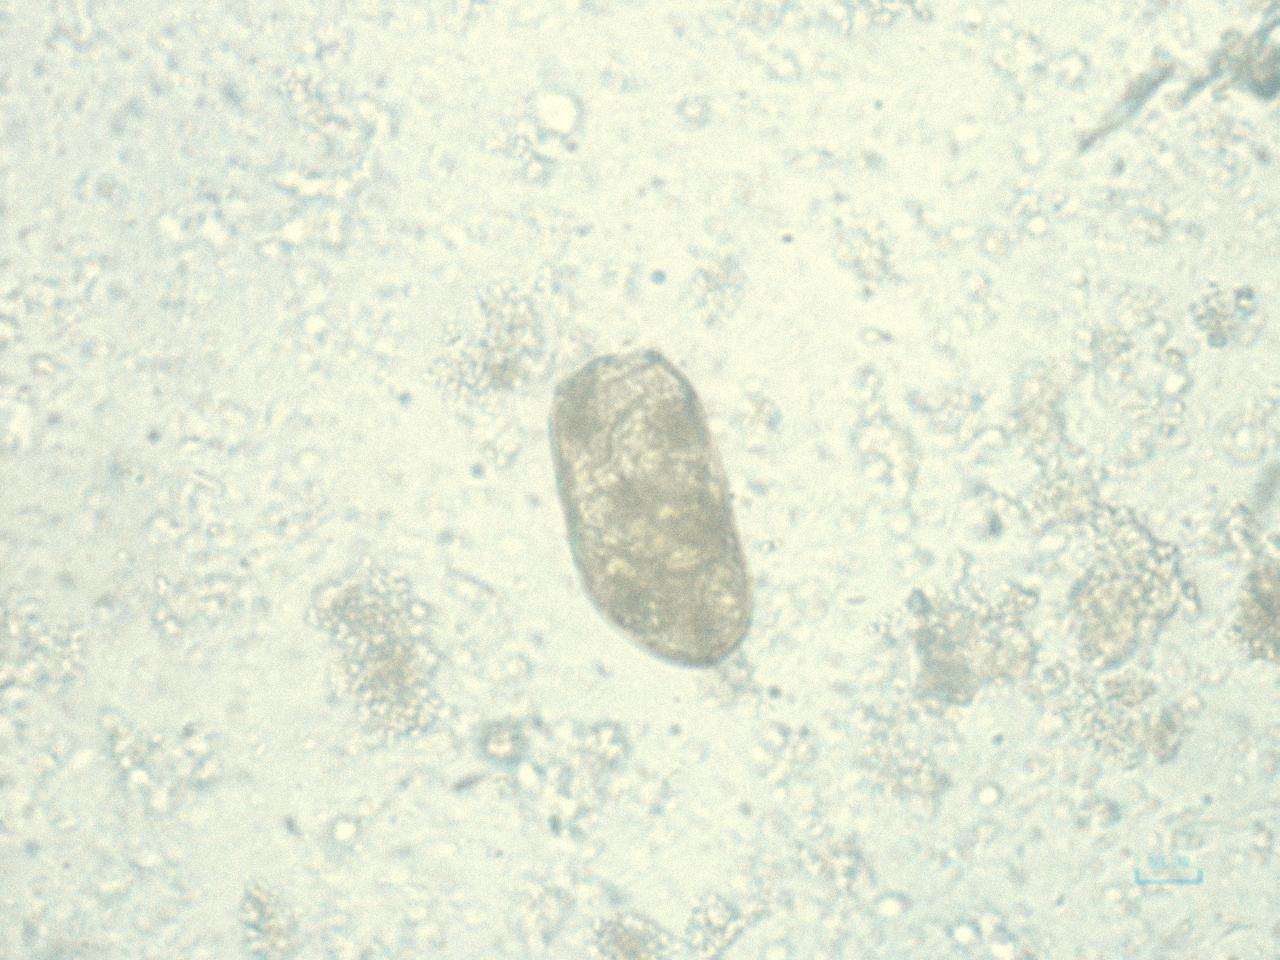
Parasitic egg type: Paragonimus spp